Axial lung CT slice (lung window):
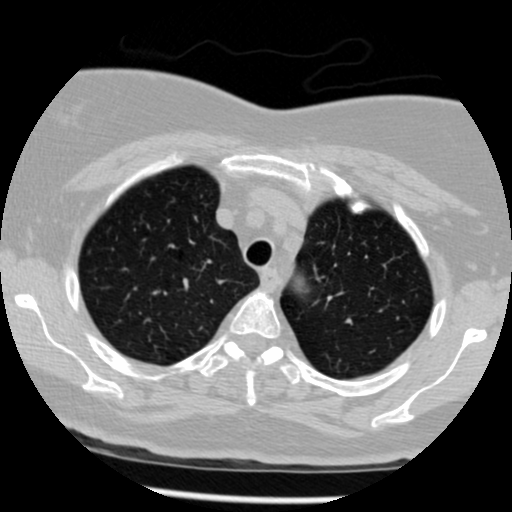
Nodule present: no